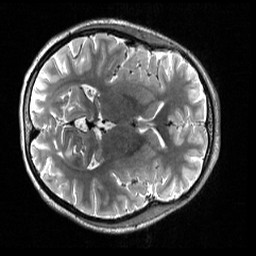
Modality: T2w
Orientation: axial
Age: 23
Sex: female
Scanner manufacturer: siemens
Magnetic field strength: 3 T
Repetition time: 3.2 s
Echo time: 0.566 s